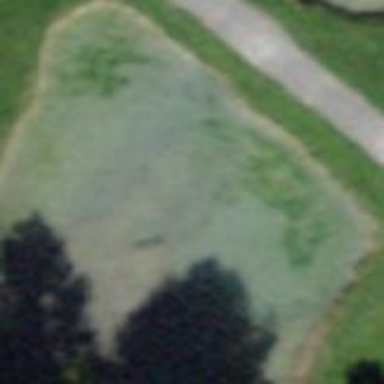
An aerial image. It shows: Water hazard in golf course. The hazard is natural water feature.